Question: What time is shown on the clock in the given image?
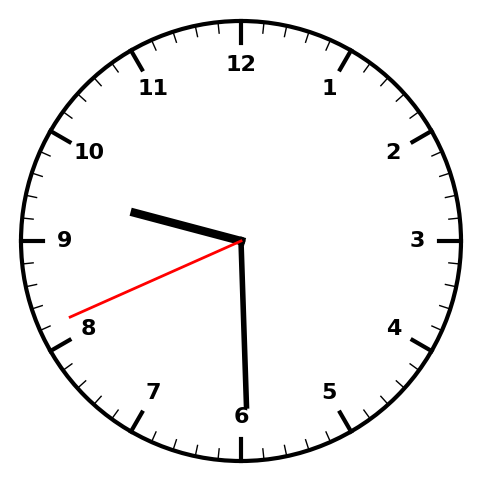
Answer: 09:29:41